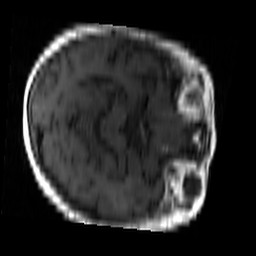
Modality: T1w
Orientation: axial
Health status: ill
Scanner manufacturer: siemens
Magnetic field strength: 1.5 T
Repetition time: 0.4 s
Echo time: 0.014 s